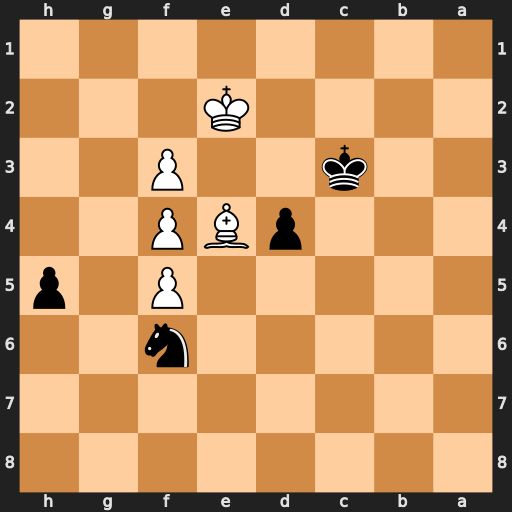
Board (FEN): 8/8/5n2/5P1p/3pBP2/2k2P2/4K3/8
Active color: b
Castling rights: -
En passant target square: -
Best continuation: Nxe4 fxe4 d3+ Kf2 d2 f6 d1=Q